Interaction volume radius: 5 \u00c5
Interaction volume height: 20 \u00c5
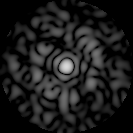
Disorder parameter: 0.8327